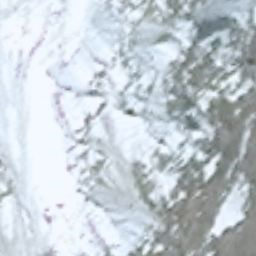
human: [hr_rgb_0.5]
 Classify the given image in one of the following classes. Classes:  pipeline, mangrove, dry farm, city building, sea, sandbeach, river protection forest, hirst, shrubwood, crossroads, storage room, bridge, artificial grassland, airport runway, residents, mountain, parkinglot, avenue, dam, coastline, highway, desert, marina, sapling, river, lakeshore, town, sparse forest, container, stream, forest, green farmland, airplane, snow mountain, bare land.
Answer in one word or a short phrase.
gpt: snow mountain